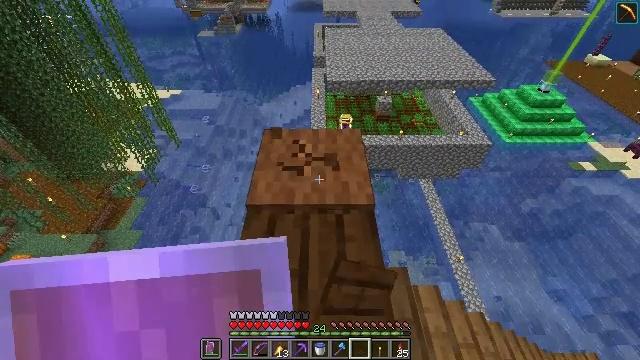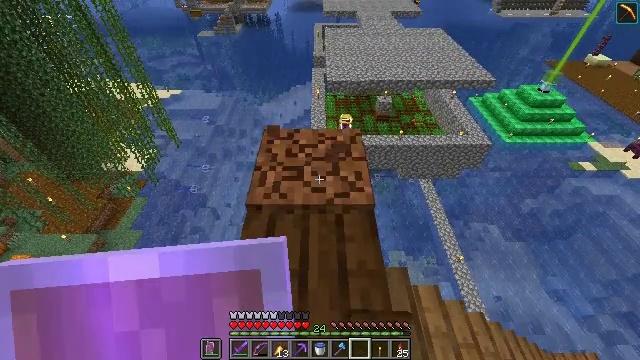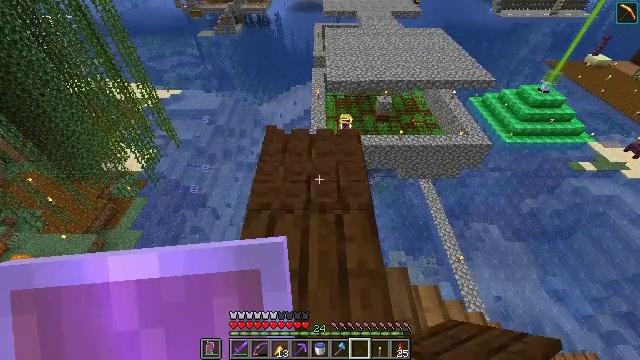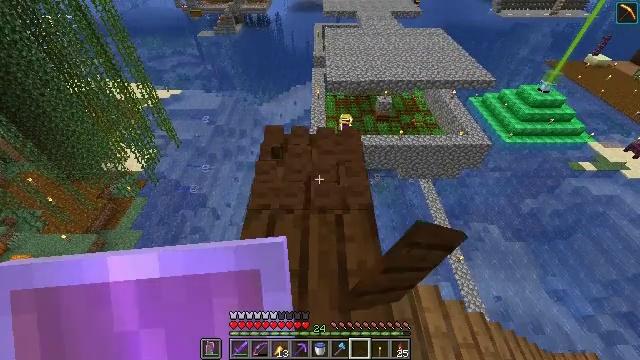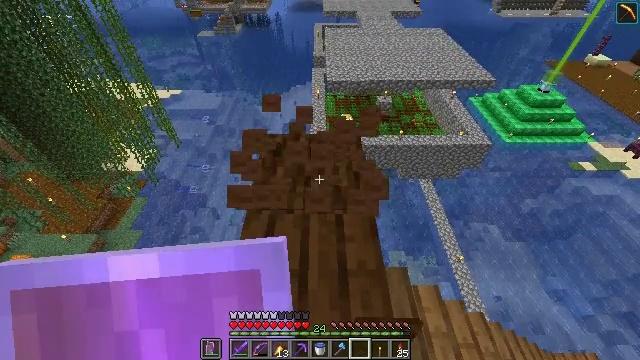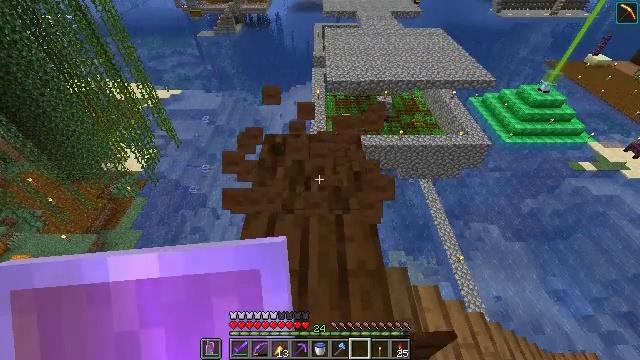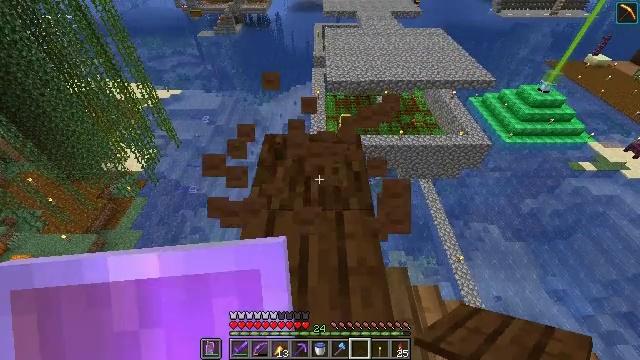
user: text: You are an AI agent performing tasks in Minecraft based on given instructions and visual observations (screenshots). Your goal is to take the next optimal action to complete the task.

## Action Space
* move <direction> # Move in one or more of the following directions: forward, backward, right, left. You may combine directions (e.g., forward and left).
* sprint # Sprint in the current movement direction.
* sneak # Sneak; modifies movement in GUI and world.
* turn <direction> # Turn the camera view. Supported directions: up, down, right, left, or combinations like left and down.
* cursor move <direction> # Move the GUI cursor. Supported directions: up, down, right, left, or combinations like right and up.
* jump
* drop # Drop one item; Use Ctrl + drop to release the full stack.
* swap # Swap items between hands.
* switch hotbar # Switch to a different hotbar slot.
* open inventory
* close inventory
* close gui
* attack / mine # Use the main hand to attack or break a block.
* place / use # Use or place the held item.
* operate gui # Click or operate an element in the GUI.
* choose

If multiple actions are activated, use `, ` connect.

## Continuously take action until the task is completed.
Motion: motion action
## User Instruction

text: Remove the brown carpet from the floor.
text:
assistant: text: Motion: attack / mine
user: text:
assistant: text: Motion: attack / mine
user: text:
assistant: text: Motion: attack / mine
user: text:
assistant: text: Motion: attack / mine
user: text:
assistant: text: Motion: no_op
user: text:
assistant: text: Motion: no_op
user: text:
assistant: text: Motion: no_op